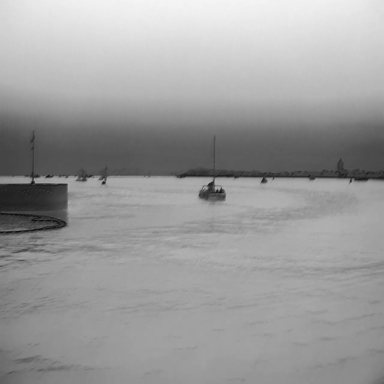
There are three sailboats in the infrared image.